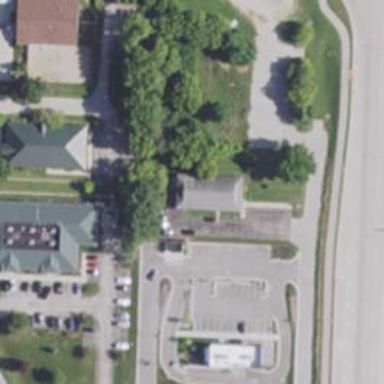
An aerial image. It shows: Veterinary facility.